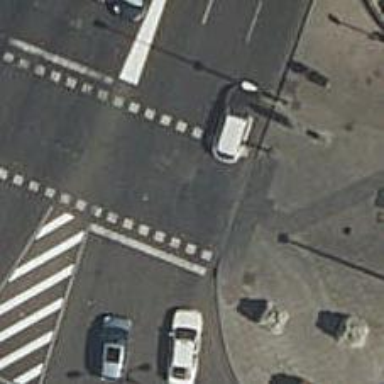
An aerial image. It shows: Crossing with traffic signals.